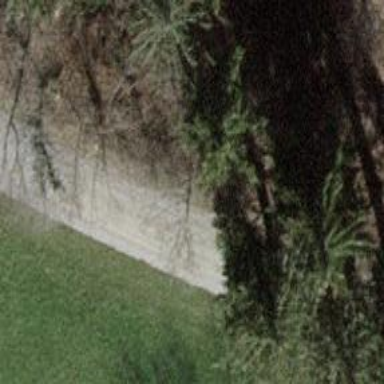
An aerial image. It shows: Track with compacted grade2 surface.